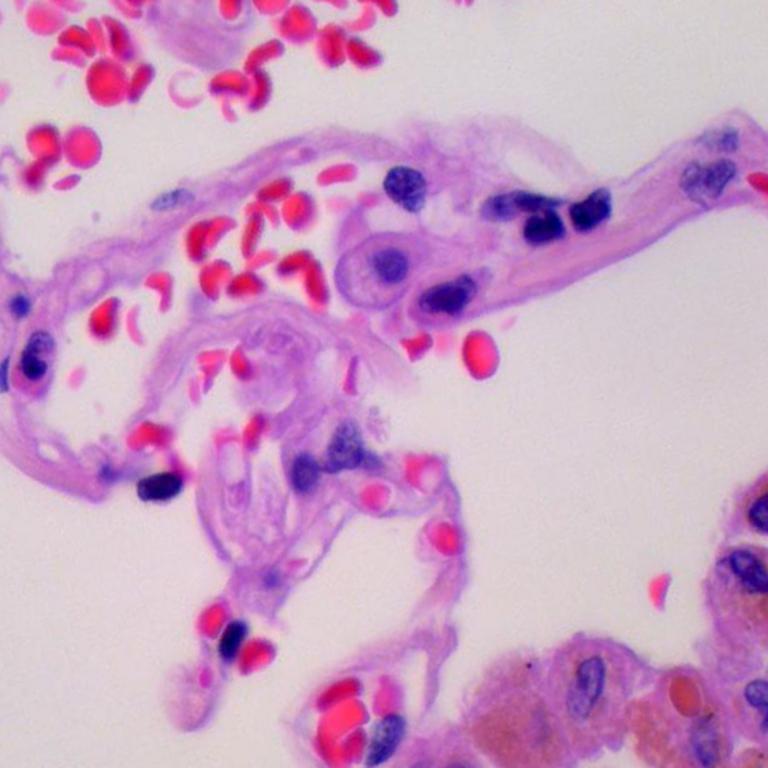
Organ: lung
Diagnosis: benign